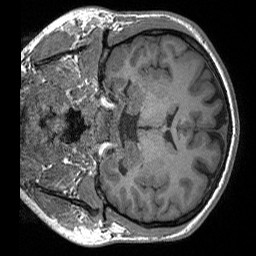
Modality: T1w
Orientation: coronal
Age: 21
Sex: male
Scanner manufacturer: siemens
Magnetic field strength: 3 T
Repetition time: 1.56 s
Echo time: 0.00207 s